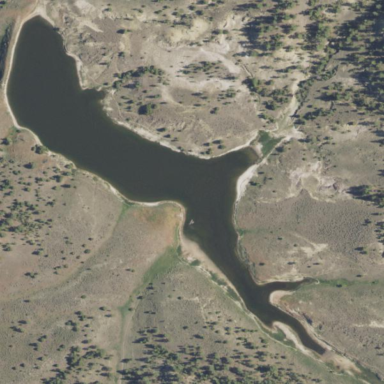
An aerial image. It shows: Reservoir.